Question: I am stuck on a mysql regular expression.

from this table i want to select all the rows which has teacher id 4 including 84,4 teacher id. what would be the regular expression for this query?
'''
SELECT *
FROM research
WHERE teacher_id REGEXP '4'|'^4,$+'|'+^,4$'
'''
so far i have tried this.
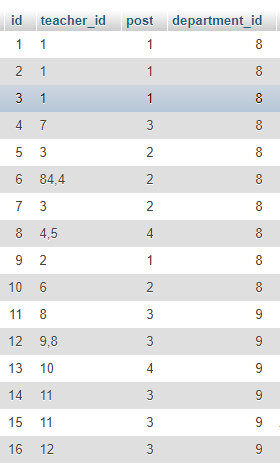
Answer: You may use
'''
SELECT *
FROM research
WHERE teacher_id REGEXP '(,|^)4(,|$)'
'''
The '(,|^)4(,|$)' regex requires ',' or start of string before '4' and a comma or end of string after it.
See the <URL>.